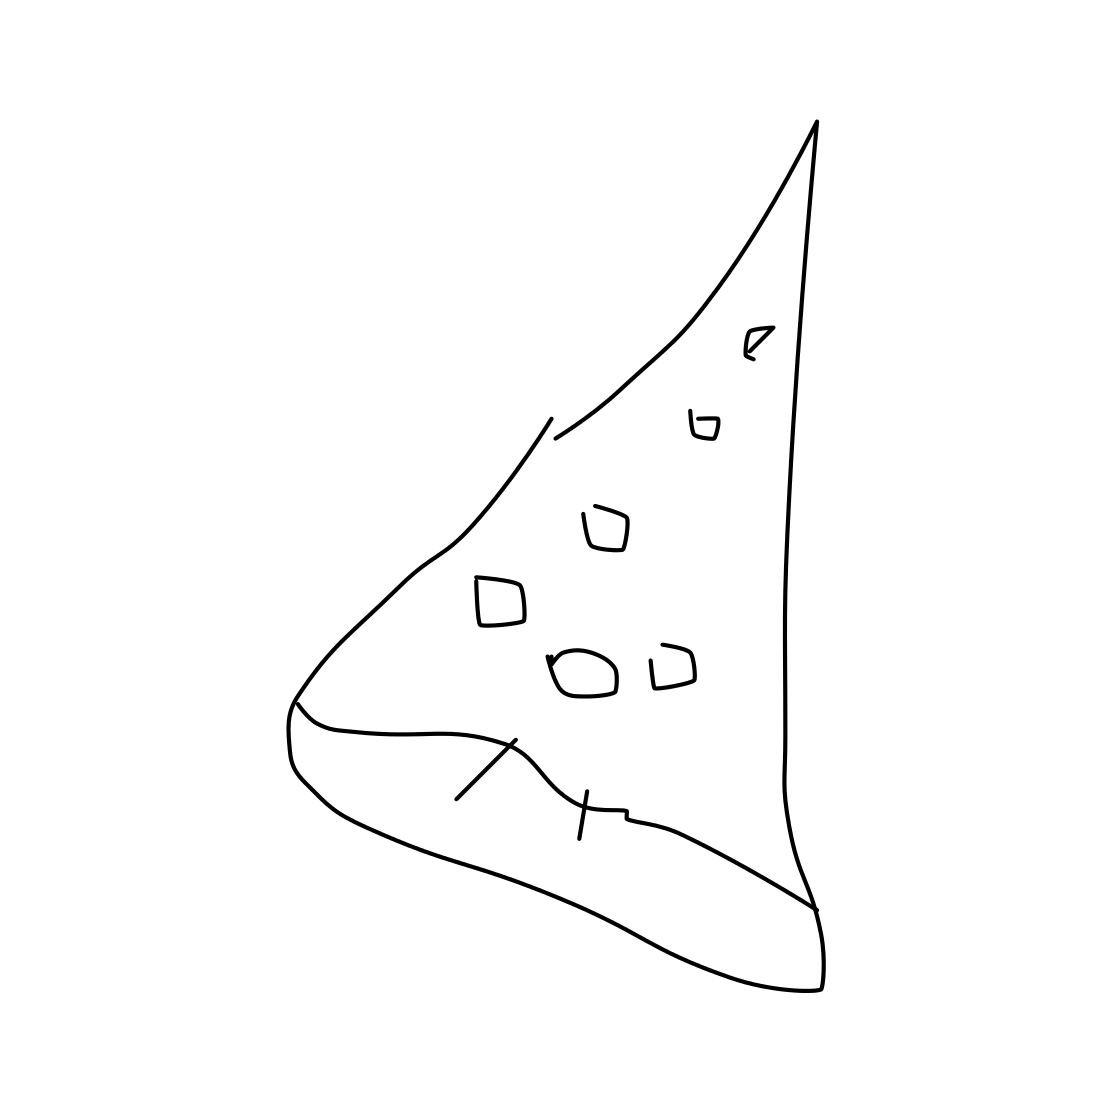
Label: pizza